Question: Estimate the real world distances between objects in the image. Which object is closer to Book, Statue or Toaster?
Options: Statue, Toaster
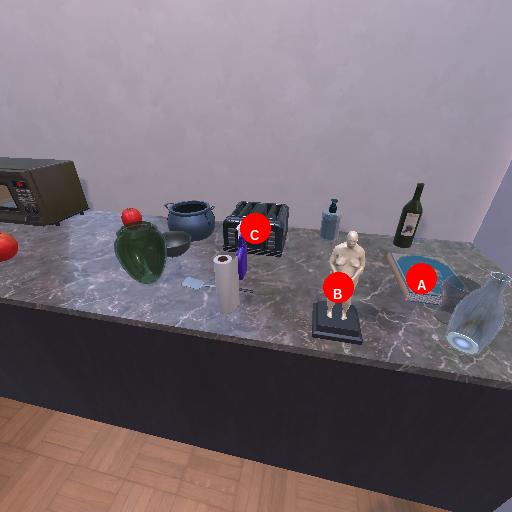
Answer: Statue